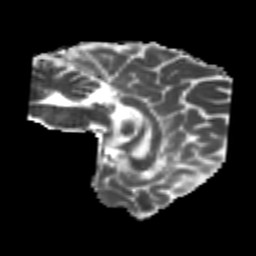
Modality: MD
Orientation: sagittal
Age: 25
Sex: male
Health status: healthy
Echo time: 0.074 s